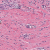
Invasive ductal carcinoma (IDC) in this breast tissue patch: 0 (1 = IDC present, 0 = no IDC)